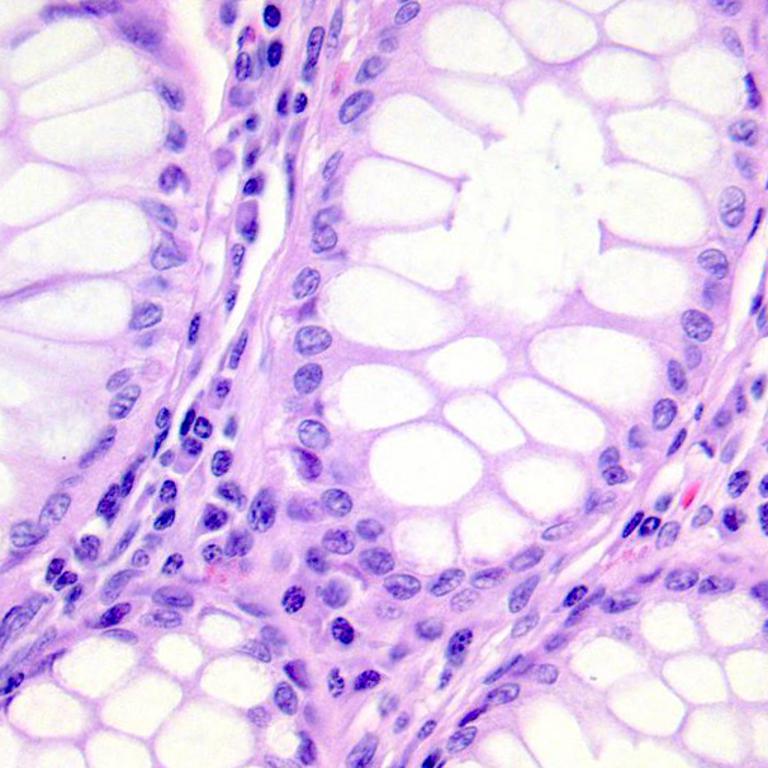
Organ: colon
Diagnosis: benign